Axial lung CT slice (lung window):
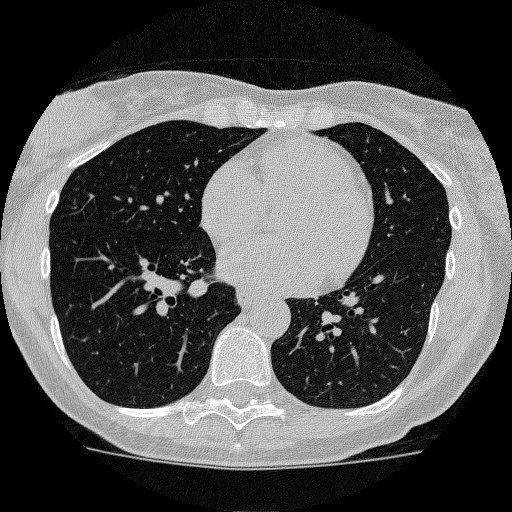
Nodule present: no